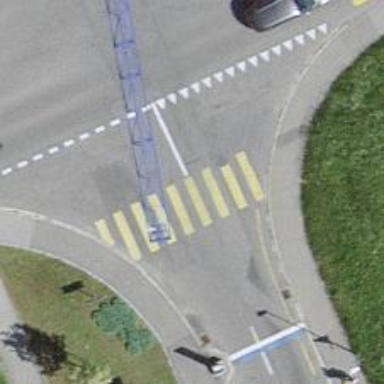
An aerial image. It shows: Zebra crossing on the road.